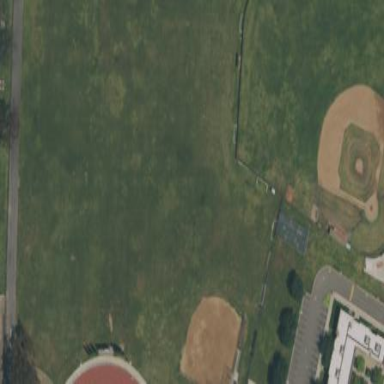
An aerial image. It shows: Baseball pitch for leisure and sports activities.